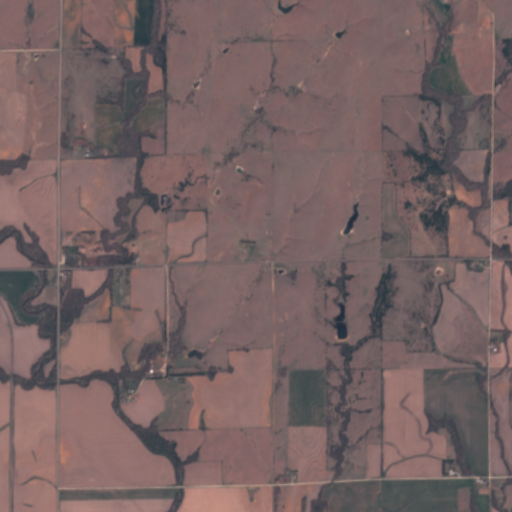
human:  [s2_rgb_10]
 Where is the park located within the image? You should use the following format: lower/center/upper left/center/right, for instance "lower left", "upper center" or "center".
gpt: There is no park in the image.